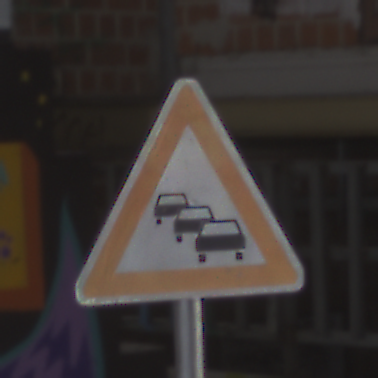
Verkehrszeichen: Stau
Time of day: Midday
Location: Roofed (Special)
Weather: Overcast
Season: NotSpecified
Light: Natural